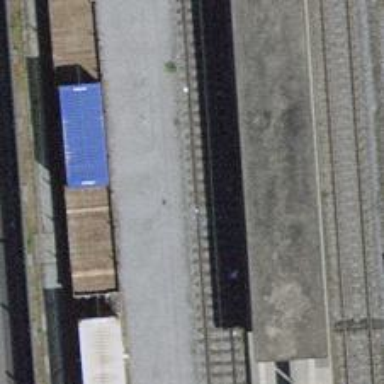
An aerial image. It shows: Public transport stop position along the railway.